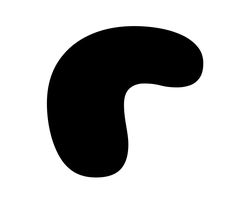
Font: Gluten_ExtraBold